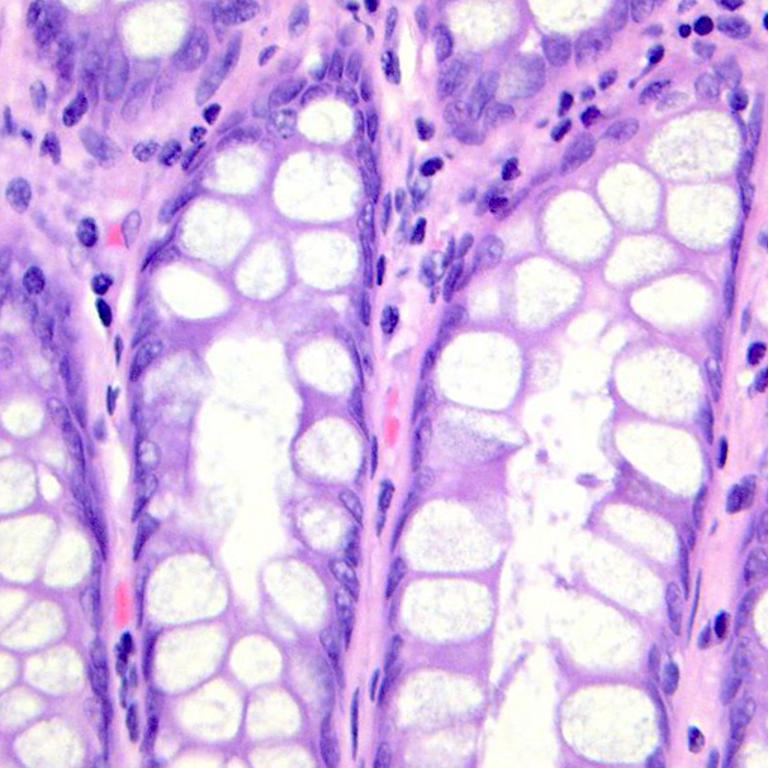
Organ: colon
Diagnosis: benign